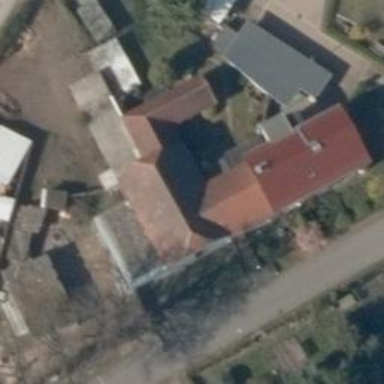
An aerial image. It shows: Barn.